Question: I have the following puzzle, and am guessing the solution is pretty obvious to some.
The idea is this: There's a list of articles. Each article initially has only the excerpt showing. Clicking anywhere in the article hides the excerpt and shows the full story, with photo. Clicking the article again (or another article) would close that open article, and re-show the excerpt.
Trouble is, I'm also using fancybox to enlarge the image. When I click the image thumbnail, I get the undesired effect of also closing the article.
How do you disable the jquery "on()" call for image clicks, while leaving the fancybox triggering intact?
p.s. Not sure the code below works, it's a simplification of something that does work...
'''
<article>
<h1>Article One</h1>
<div class="first">
Article excerpt
</div>
<div class="second" style="display:none">
<a href="#" class="fancybox"><img src="blah.jpg"></a>
Article in full
</div>
</article>
<article>
<h1>Article Two</h1>
<div class="first">
Article excerpt
</div>
<div class="second" style="display:none">
<a href="#" class="fancybox"><img src="blah.jpg"></a>
Article in full
</div>
</article>
'''
'''
<script>
$(function(){
$('article').on('click',function(){
$('div').hide();
$('div.excerpt').show();
$(this).hide();
$(this).closest('div').fadeIn();
});
$('.fancybox').fancybox();
});
</script>
'''
The following image shows the two states ... before and after click.

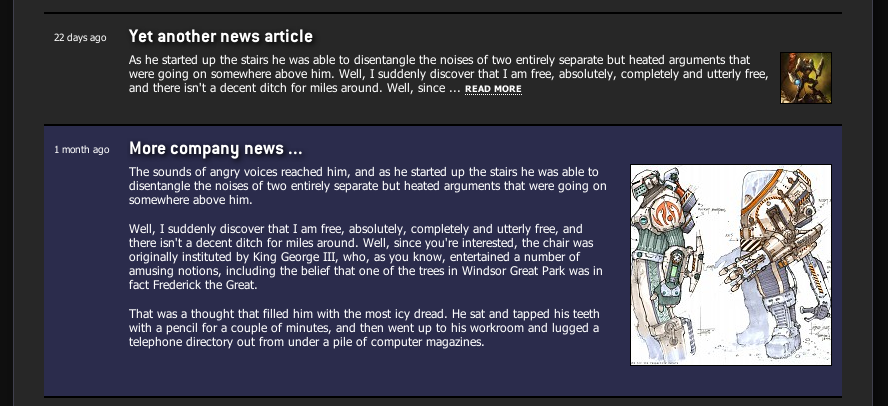
Answer: This might work, although it might disable the fancybox:
'''
$('article a.fancybox').on('click',function(e){
e.stopPropagation();
});
'''
If the above doesnt work, try this:
'''
$('article').on('click',function(e){
if (!$(e.target).is('a.fancybox')) {
$('div').hide();
$('div.excerpt').show();
$(this).hide();
$(this).closest('div').fadeIn();
}
});
'''
Here's an example - <URL>
Your code didn't work though so I changed it to this:
'''
$('article').on('click',function(){
$('div.first, div.second').toggle();
var otherArticles = $('article').not(this);
otherArticles.find('div.second').hide();
otherArticles.find('div.first').show();
});
'''